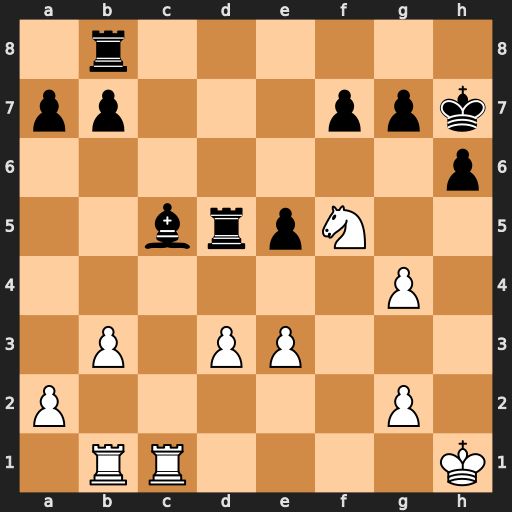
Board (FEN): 1r6/pp3ppk/7p/2brpN2/6P1/1P1PP3/P5P1/1RR4K
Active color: w
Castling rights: -
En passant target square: -
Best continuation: e4 Rxd3 Rxc5